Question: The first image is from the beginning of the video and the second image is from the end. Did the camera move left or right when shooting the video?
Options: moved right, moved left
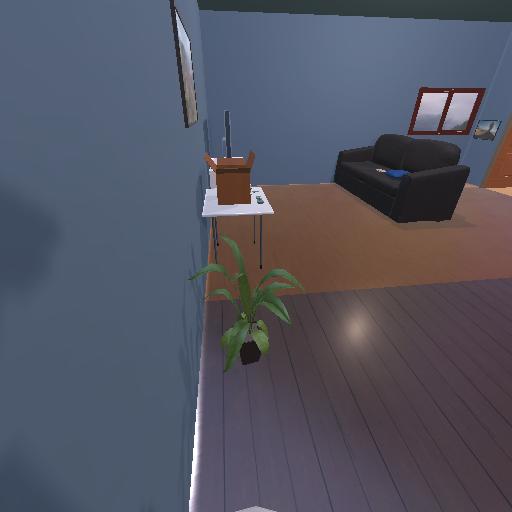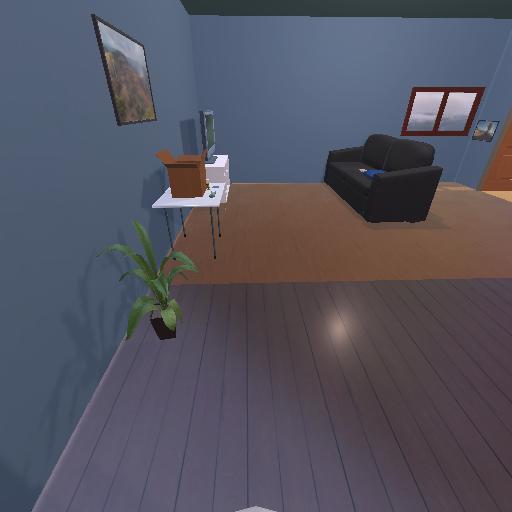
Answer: moved right